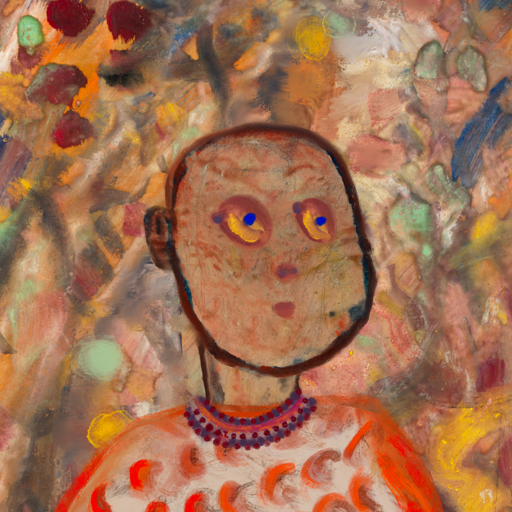
Background: Mother_And_Son_Mother, Head And Neck Side: Orphan, Face Side: Mother_And_Son_Son, Bust: Rupkatha, Hair Side: Blank, Head Accessory: Blank, Second Necklace: Blank, Necklace: Roy_Bahadur, Baby: Blank